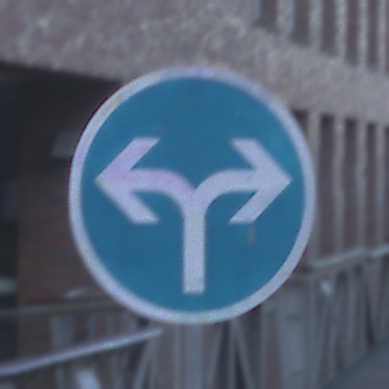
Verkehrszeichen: VorgeschriebeneFahrtrichtungRechtsOderLinks
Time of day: SunriseSunset
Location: Outdoor (Urban)
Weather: Clear
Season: NotSpecified
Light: Natural